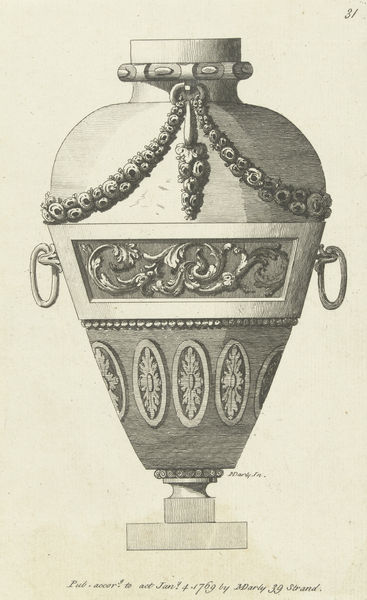
Titel: Vaas
Künstler: Matthew Darly
Standort: Amsterdam
Institution: Rijksmuseum
Schlagwörter: fleurs, gravure, antique, vase, relief, renaissance, fruits, romain, cote, medaillons, guirlande, piedestal, eau-forte, anneaux, #vase